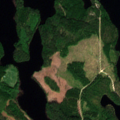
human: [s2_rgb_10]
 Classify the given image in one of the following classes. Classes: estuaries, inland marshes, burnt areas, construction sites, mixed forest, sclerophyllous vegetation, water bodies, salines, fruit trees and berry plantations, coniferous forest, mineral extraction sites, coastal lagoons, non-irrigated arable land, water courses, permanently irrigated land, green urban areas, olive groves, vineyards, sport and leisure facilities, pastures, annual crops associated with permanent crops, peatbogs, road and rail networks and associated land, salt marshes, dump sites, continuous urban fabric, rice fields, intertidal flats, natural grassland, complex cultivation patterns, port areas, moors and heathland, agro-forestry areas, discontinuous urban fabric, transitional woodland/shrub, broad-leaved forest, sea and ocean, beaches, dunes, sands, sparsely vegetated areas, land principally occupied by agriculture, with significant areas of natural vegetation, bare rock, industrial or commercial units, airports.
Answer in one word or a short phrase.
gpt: mixed forest, water bodies